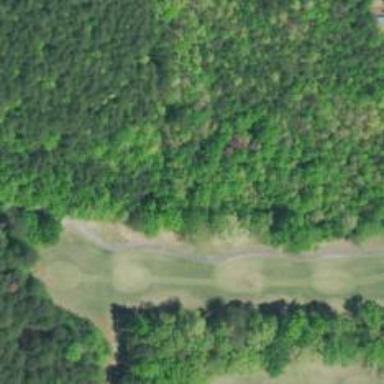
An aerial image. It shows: Golf cartpath that is also road path.